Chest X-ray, PA view. Patient: 57 years old, sex M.
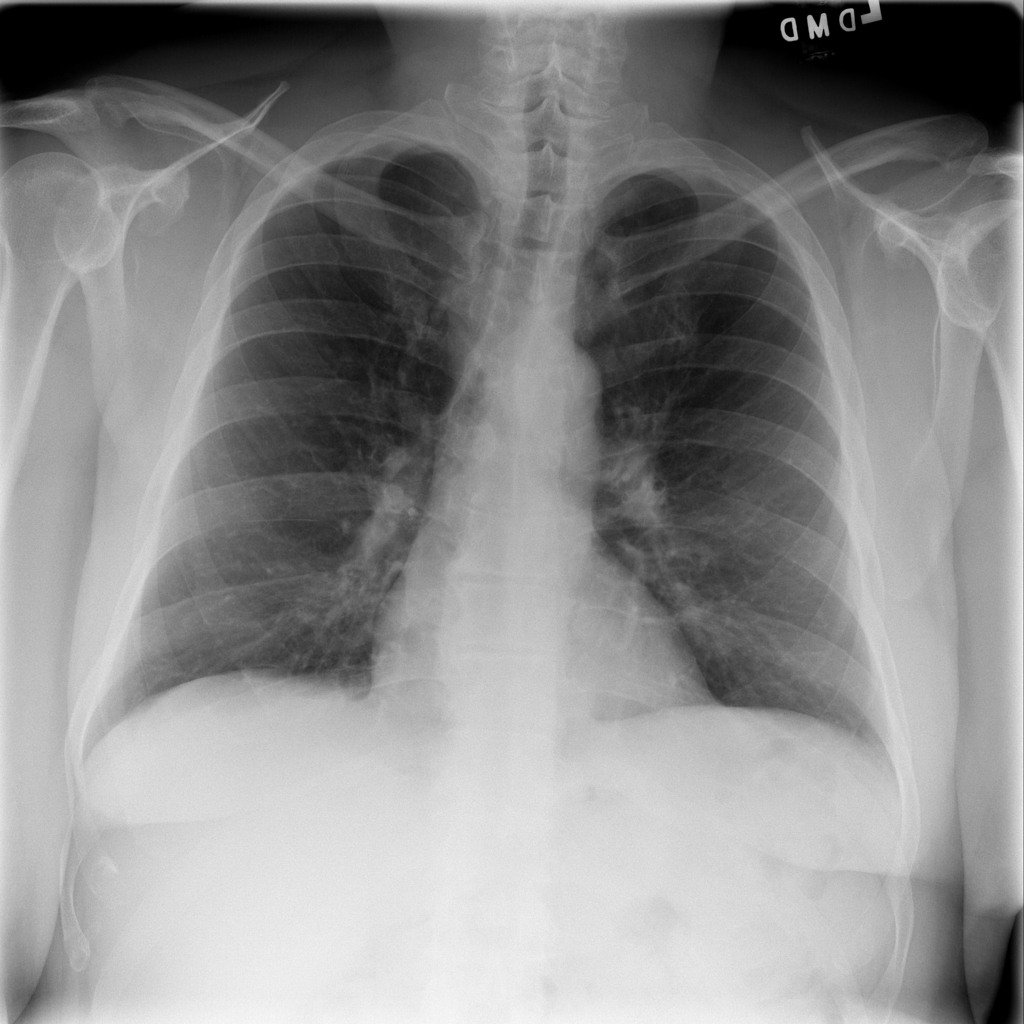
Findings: No Finding